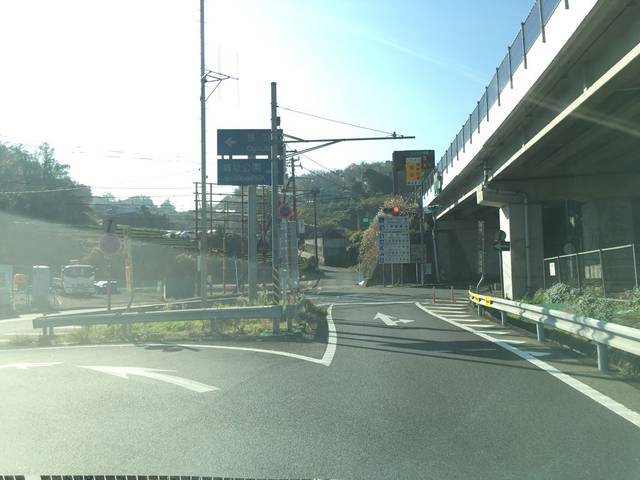
Region: Japan
Coordinates: 35.257, 139.136